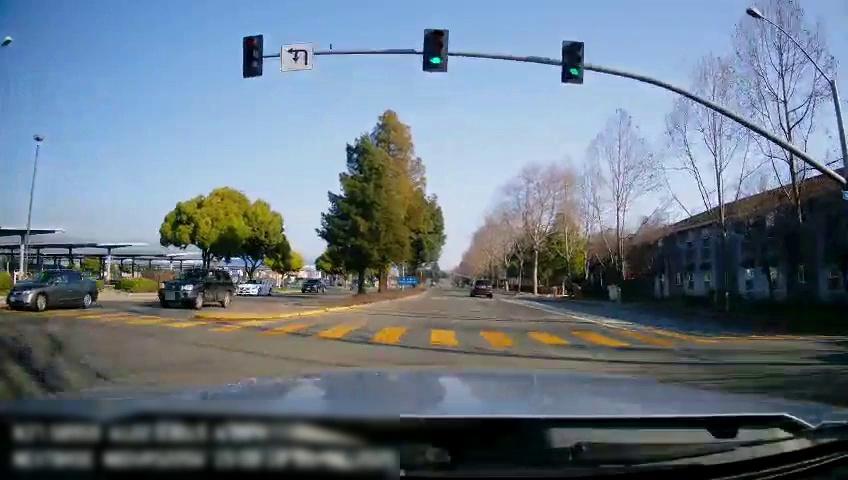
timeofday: Day
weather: Sunny
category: Drivable Space
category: Vehicles | SUV
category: Vehicles | SUV
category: Vehicles | Car
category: Vehicles | SUV
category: Vehicles | Truck
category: Lanes | Alternate Lane
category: Traffic | Signs
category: Traffic | Signs
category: Traffic | Lights
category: Traffic | Lights
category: Traffic | Lights